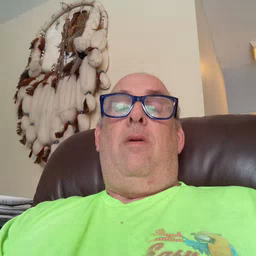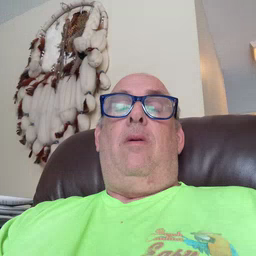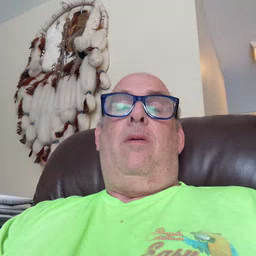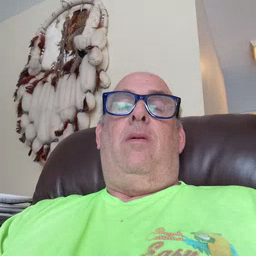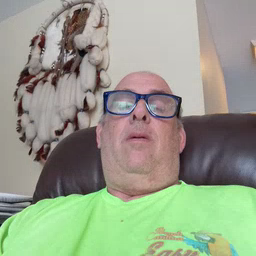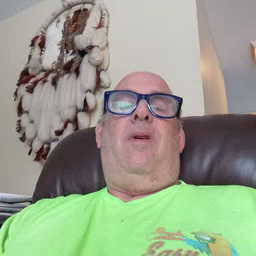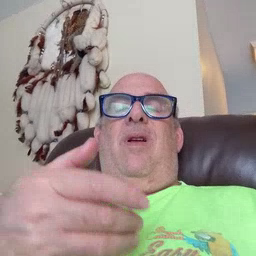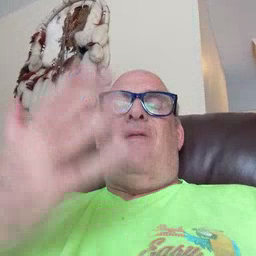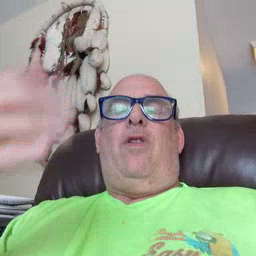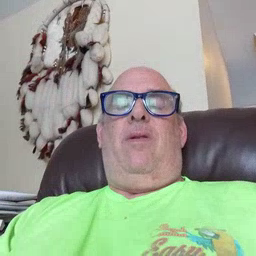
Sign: every